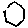
Label: hexagon